九年级 · 度量几何学
(本小题 8.0 分)

如图, $A B$ 是 $\odot O$ 的直径, 点 $C$ 在 $\odot O$ 上 $(A C>B C)$, 点 $I$ 是 $\triangle A B C$ 的内心, $C I$ 的延长线交 $\odot O$ 于点 $D$.

(1)求证: $D A=D I$;

(2) 若 $C I=2 \sqrt{2}, I D=5 \sqrt{2}$, 求 $B C$ 的长.

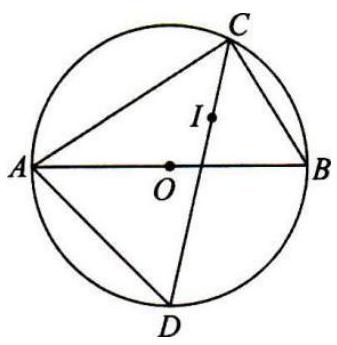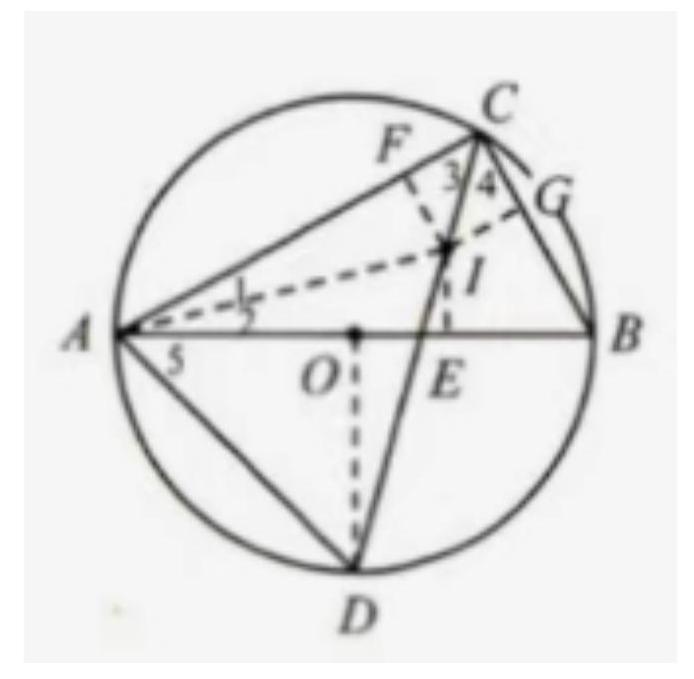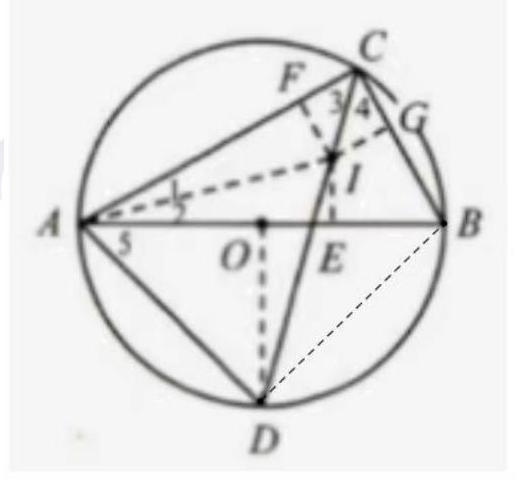
答案: (1)证明: 连接 $A I$, 如图所示:

$\because$ 点 $I$ 为 $\triangle A B C$ 的内心, $A B$ 为圆 $O$ 的直径,

$\therefore \angle A C B=90^{\circ}, \angle 1=\angle 2, \angle 3=\angle 4$,

$\therefore \angle 3=\angle 4=45^{\circ}$,

$\therefore \angle 5=\angle 4=45^{\circ}$,

$\because \angle A I D$ 是 $\triangle A C I$ 的外角,

$\therefore \angle A I D=\angle 3+\angle 1=45^{\circ}+\angle 1$,

又 $\because \angle D A I=\angle 5+\angle 2=45^{\circ}+\angle 2$, ,

$\therefore \angle A I D=\angle D A I$

$\therefore D A=D I$.

(2)连接 $B D$, 过点 $I$ 作 $I E \perp A B$ 于点 $E, I F \perp A C$ 于点 $F, I G \perp B C$ 于点 $G$, 则四边形 $C F I G$ 是正方形.

$\because C I=2 \sqrt{2}$,

$\therefore C F=C G=2$.

$\because \angle D A B=\angle D C B=\angle D C A=\angle D B A$,
$\therefore A B=\sqrt{2} A D=\sqrt{2} D I=10$.

设 $B E=B G=x$, 则 $B C=x+2, A E=A F=A B-B E=10-x$,

$\therefore A C=A F+C F=10-x+2=12-x$,

$\therefore$ 在Rt $\triangle A B C$ 中, $(x+2)^{2}+(12-x)^{2}=10^{2}$,

$\therefore x=4$ 或 $x=6$,

$\therefore B C=6$ 或 8,

$\because A C>B C$

$\therefore B C=6$.

【解析】见答案.